Aerial crown-view tile of a tropical tree (Barro Colorado Island, Panama), acquired 20240716:
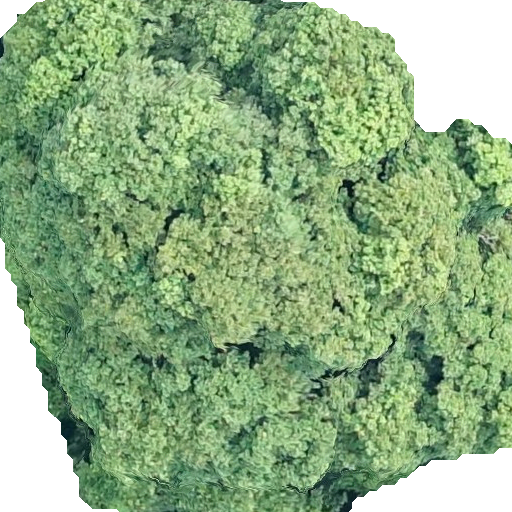
Species: Prioria copaifera
GBIF accepted scientific name: Prioria copaifera
Crown area: 404.258 m²